Field crop: maize
Growth stage: 2
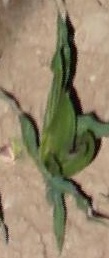
Species: maize